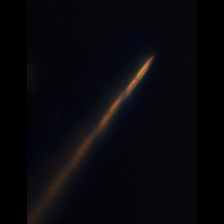
Taxon: Psuedo-nitzschia
Group: Diatoms